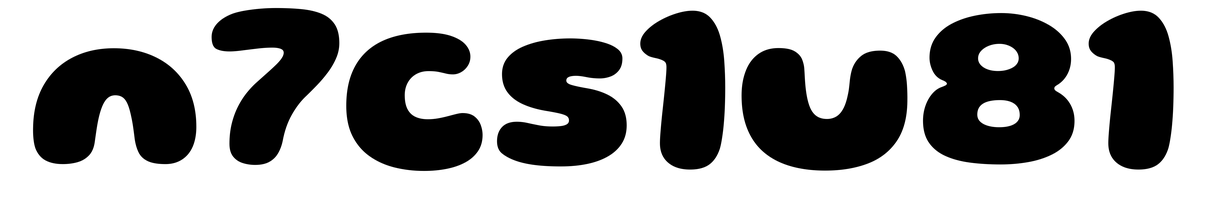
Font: Gluten_ExtraBold